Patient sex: M
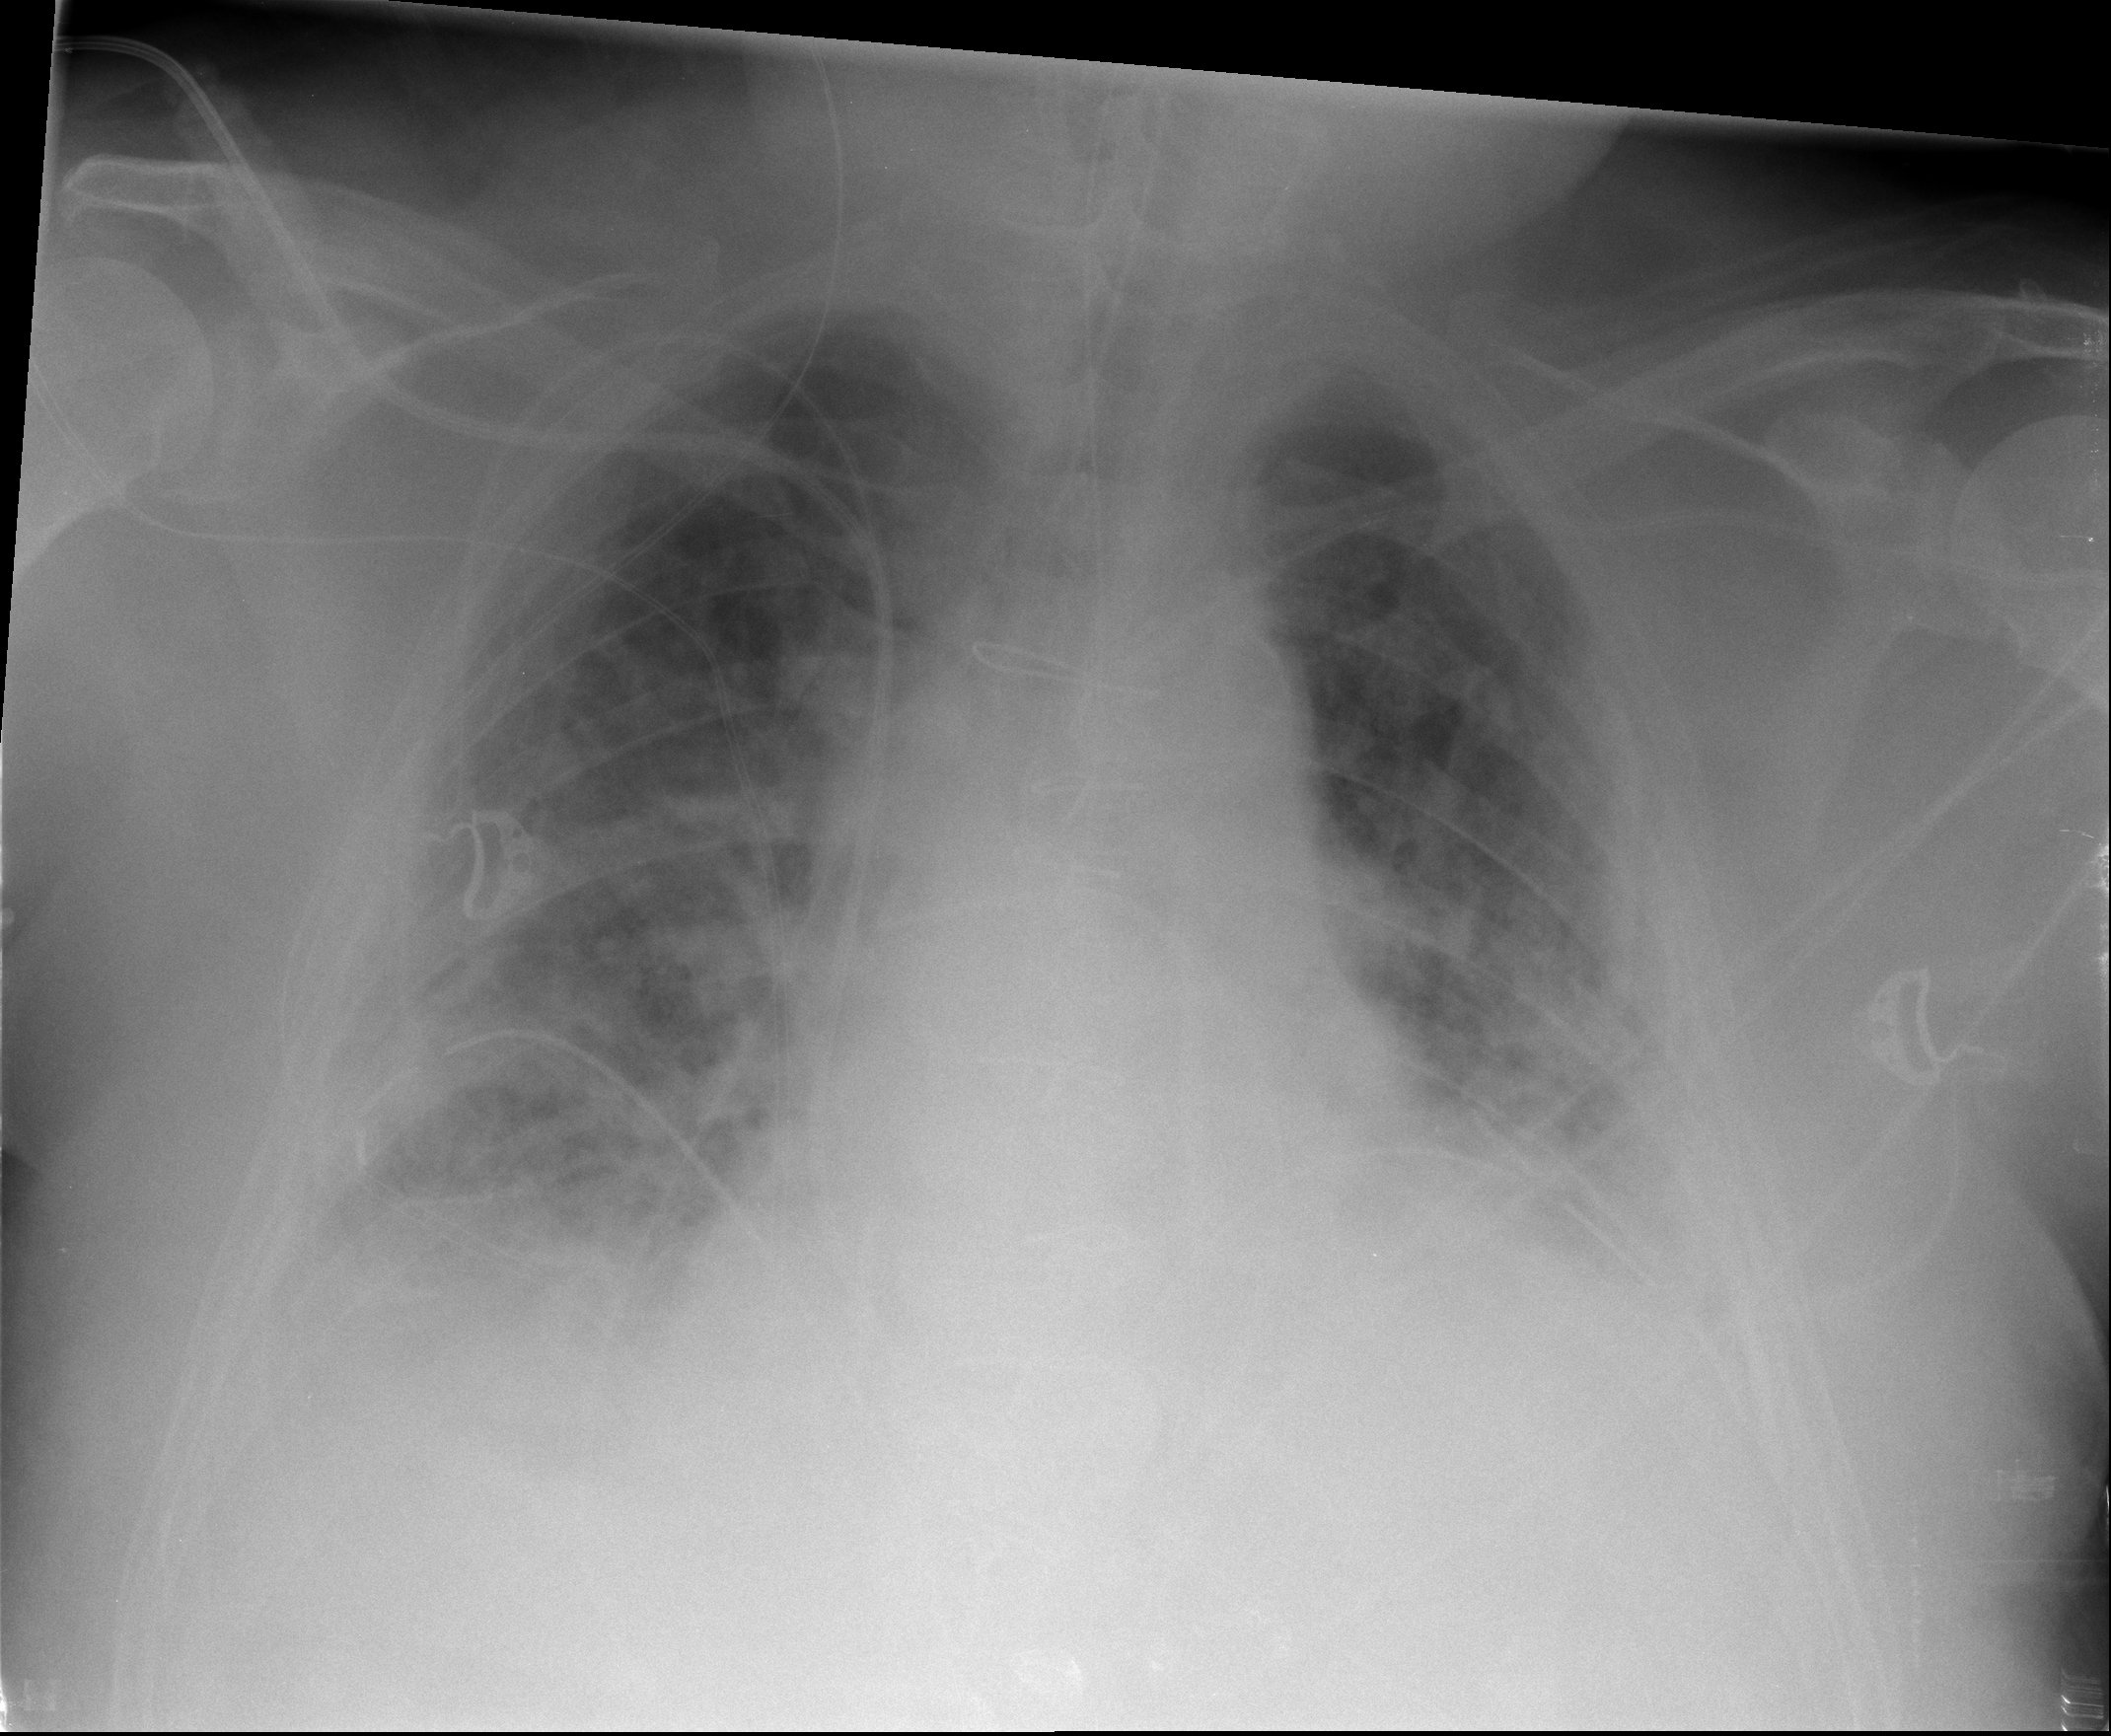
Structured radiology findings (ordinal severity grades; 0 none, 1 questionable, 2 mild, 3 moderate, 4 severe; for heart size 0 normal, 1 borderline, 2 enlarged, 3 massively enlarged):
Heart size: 2
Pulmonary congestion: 1
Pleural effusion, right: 2
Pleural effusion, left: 2
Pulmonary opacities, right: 2
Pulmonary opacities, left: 2
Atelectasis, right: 2
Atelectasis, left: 2